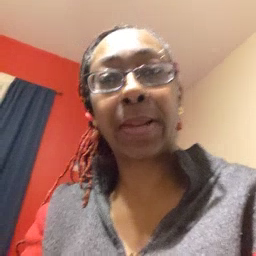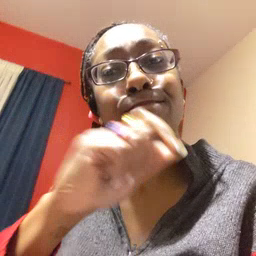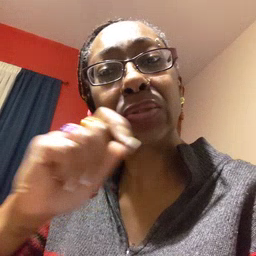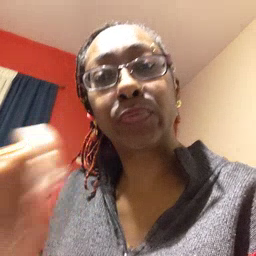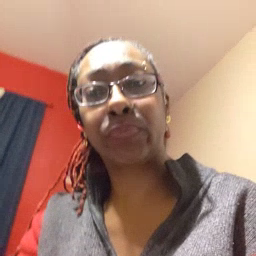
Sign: pencil